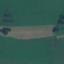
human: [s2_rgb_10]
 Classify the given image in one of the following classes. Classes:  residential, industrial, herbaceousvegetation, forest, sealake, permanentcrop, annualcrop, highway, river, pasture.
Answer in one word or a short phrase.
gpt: Pasture